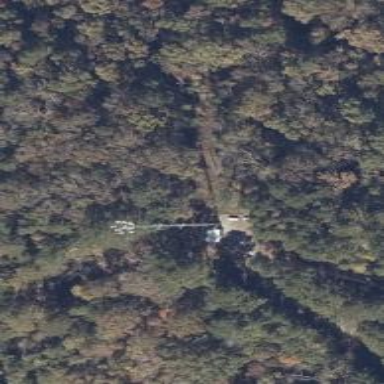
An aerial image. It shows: Communication mast tower.